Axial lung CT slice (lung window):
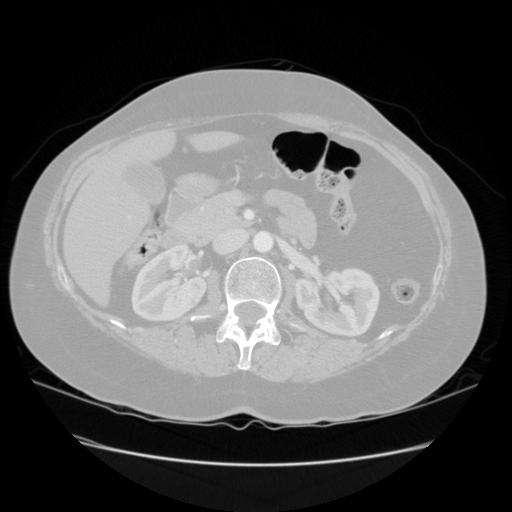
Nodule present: no